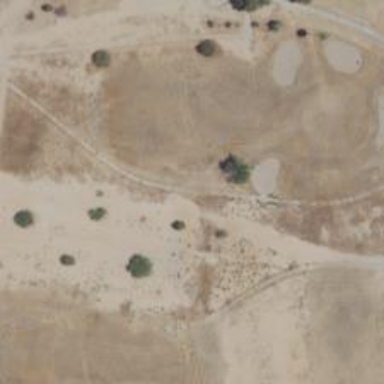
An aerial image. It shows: Golf cartpath that is also road path.